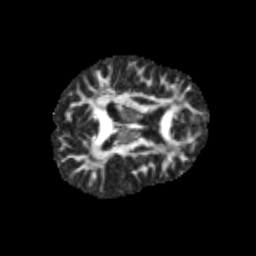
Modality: FA
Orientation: axial
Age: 11
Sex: male
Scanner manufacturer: siemens
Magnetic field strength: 3 T
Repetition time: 3.8 s
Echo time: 0.07 s